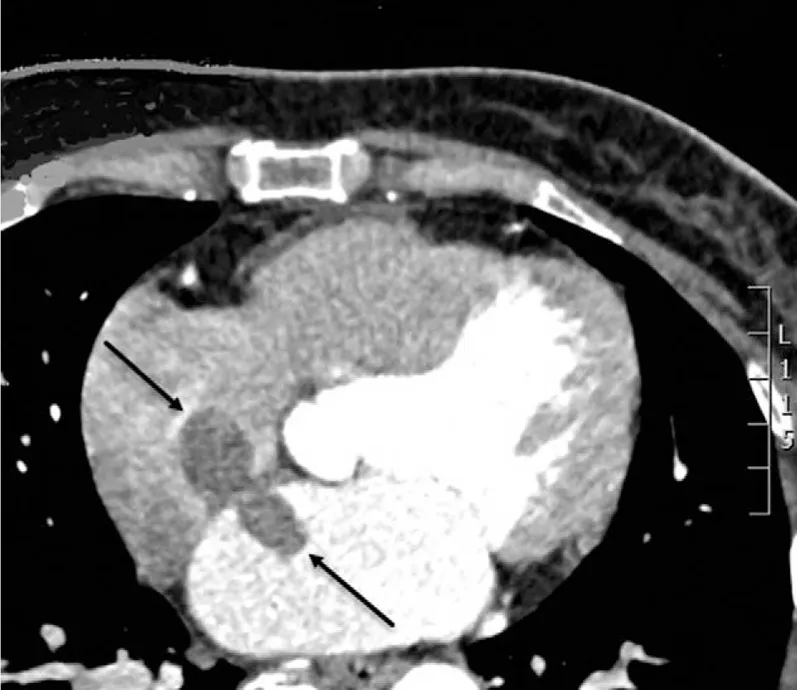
A. Computed tomography scan showing a mass in both atria. The black arrow shows the myxoma in the right atrium and the left atrium.
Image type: radiology (ct)